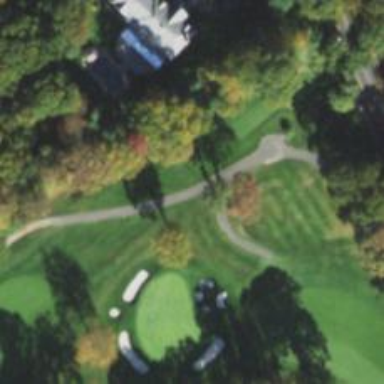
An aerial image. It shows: Path for both road and golf.